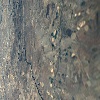
Label: land